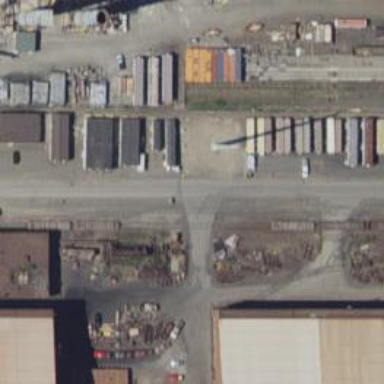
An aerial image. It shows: Rail spur service.